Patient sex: M
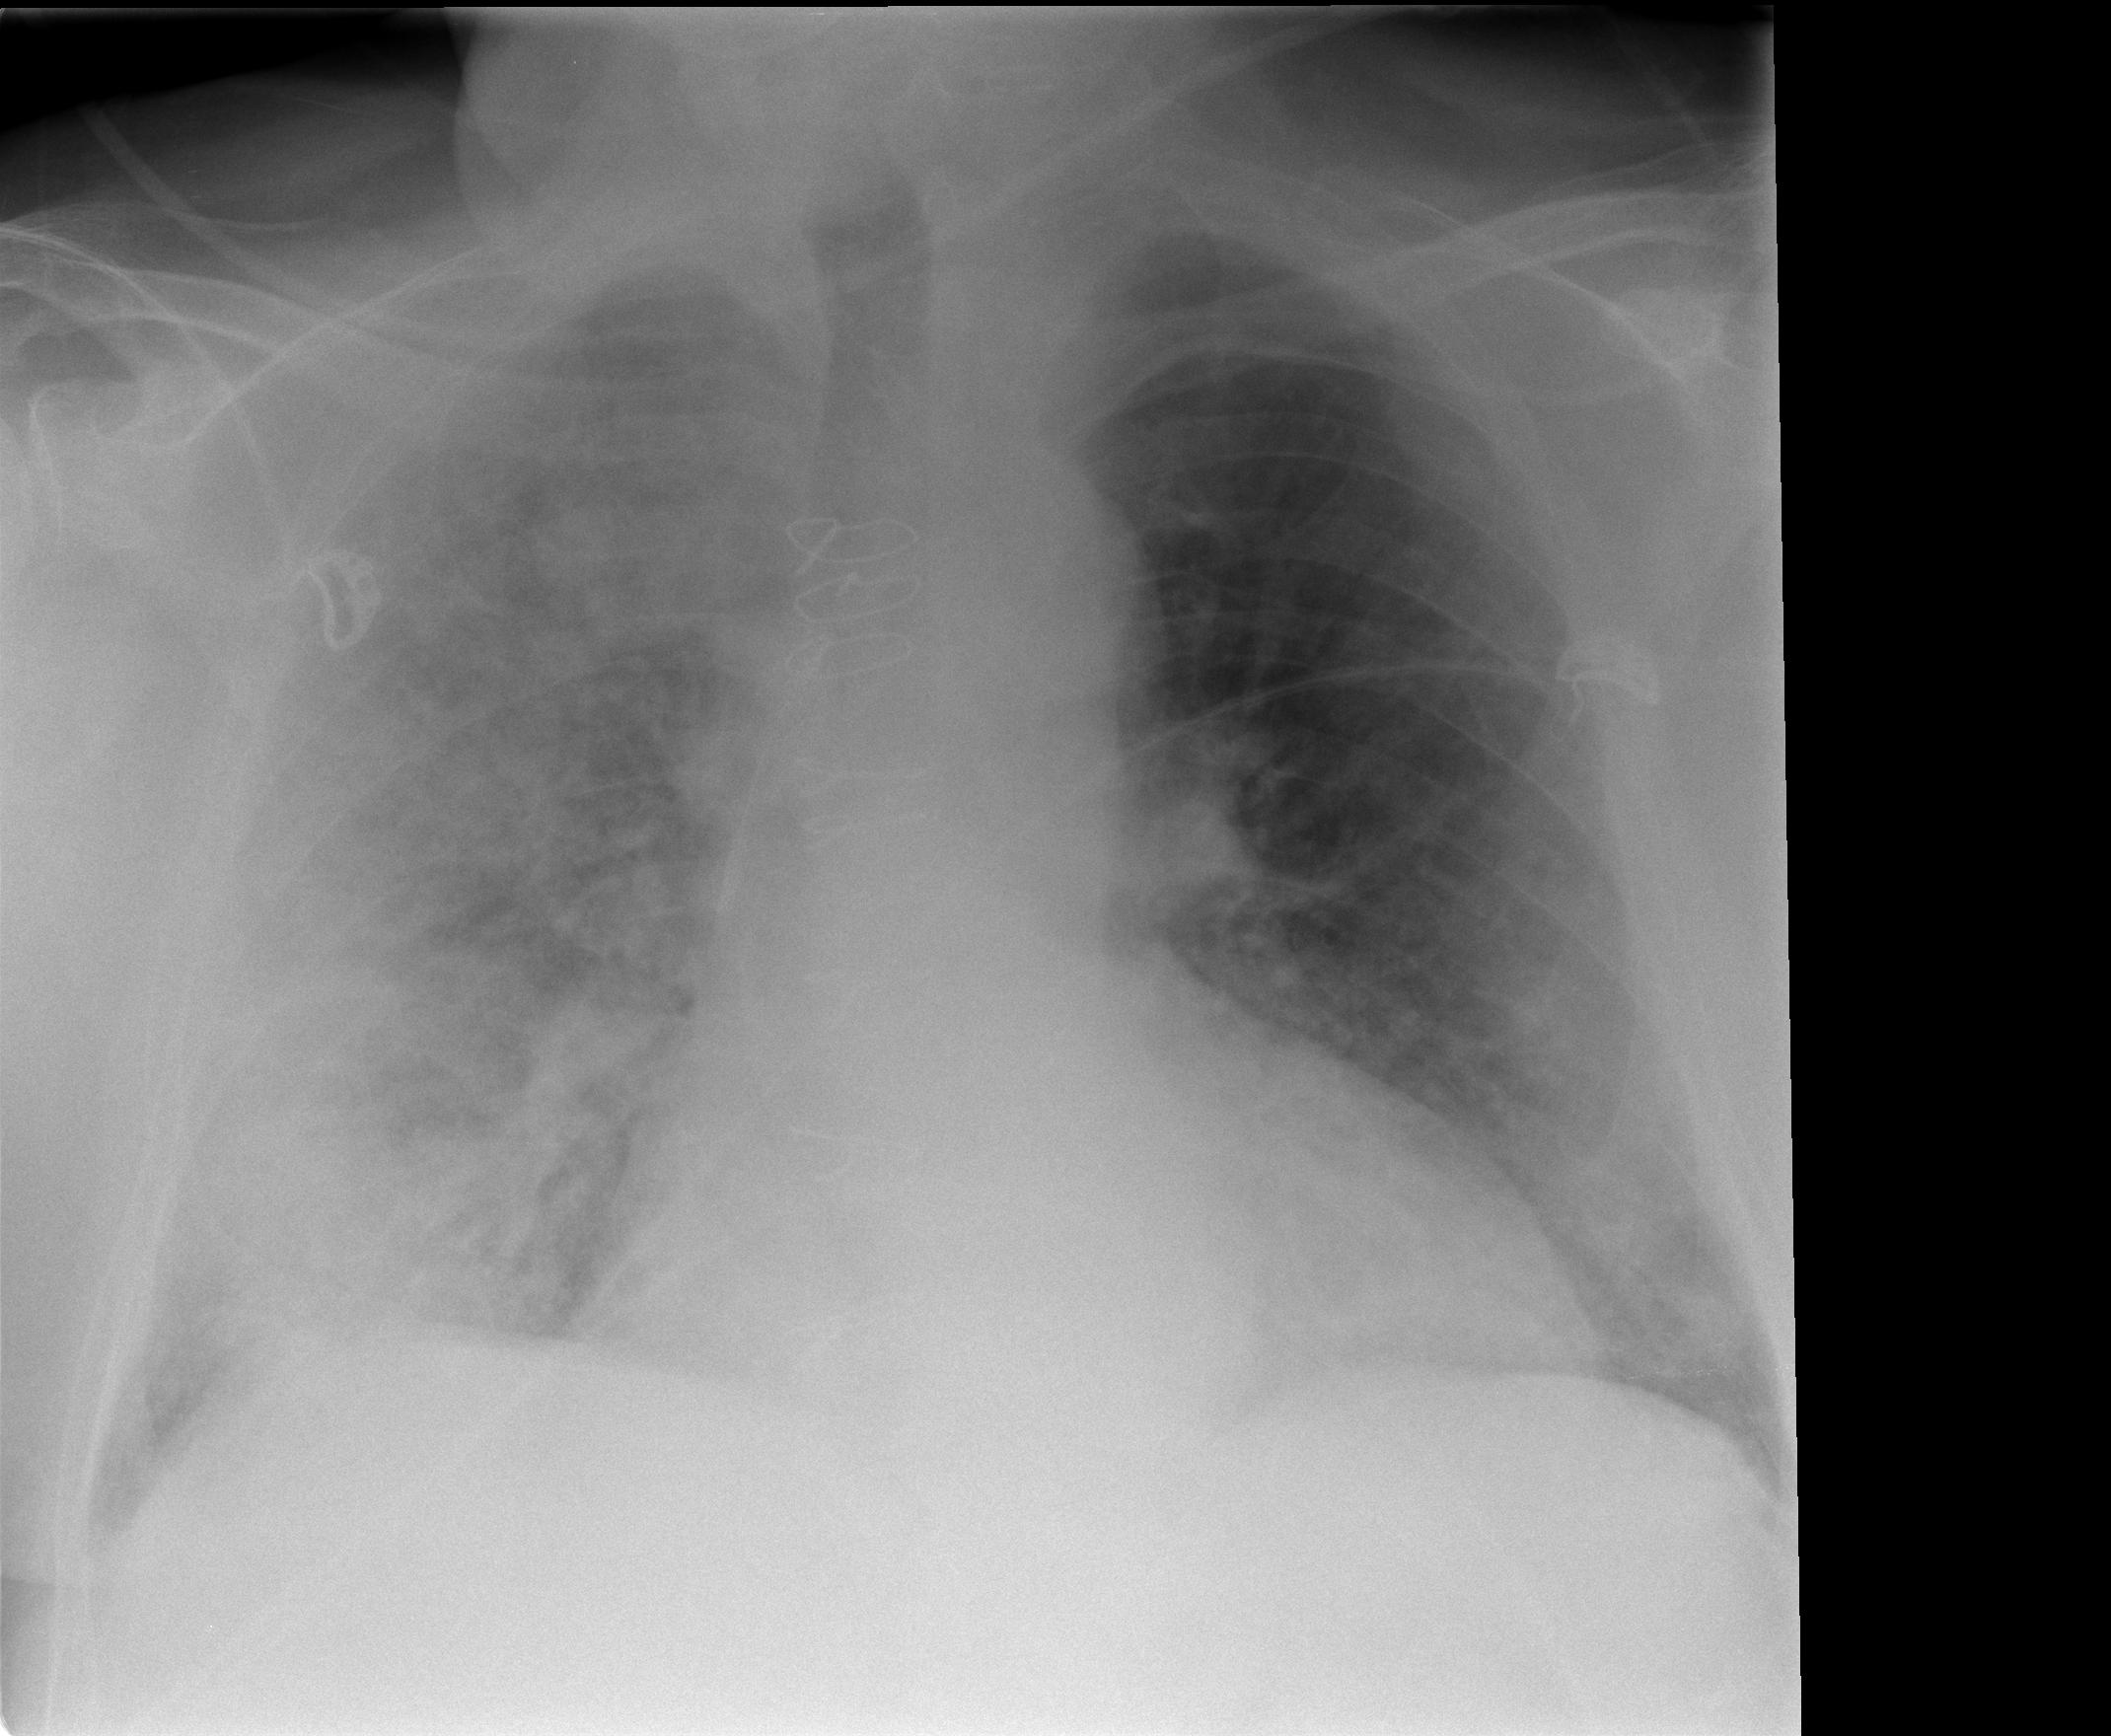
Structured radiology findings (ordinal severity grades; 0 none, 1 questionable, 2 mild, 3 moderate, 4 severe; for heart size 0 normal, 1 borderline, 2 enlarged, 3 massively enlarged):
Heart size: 2
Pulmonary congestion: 2
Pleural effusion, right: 1
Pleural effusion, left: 0
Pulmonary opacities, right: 4
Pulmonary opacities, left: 2
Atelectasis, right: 3
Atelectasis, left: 2